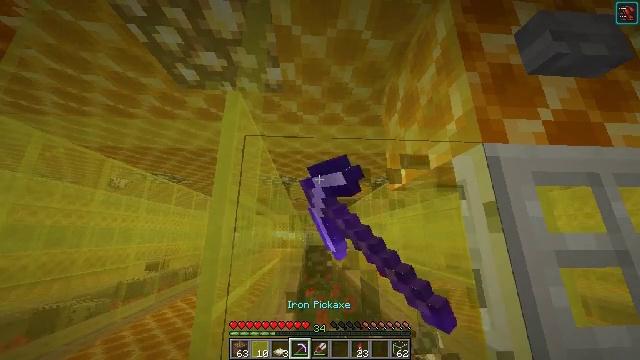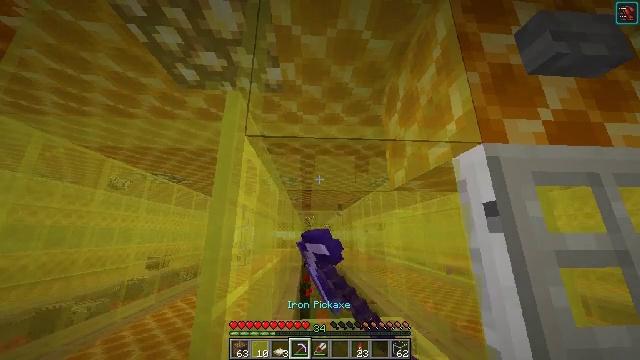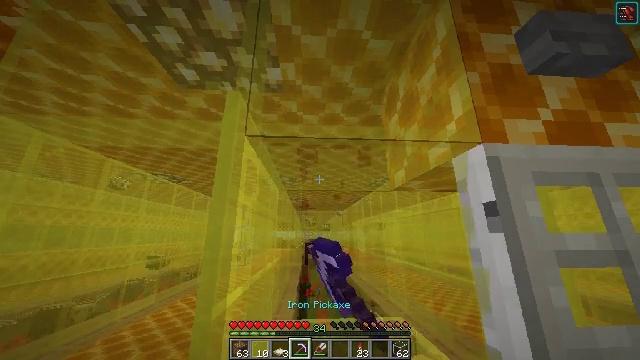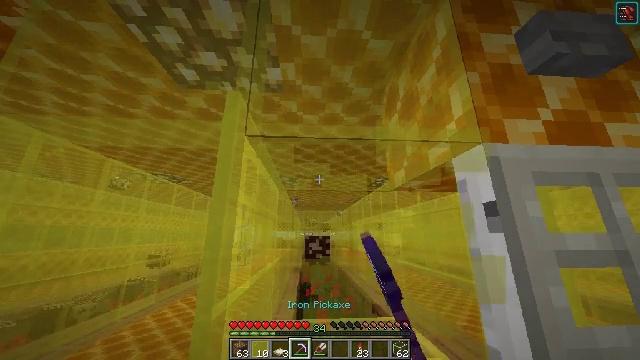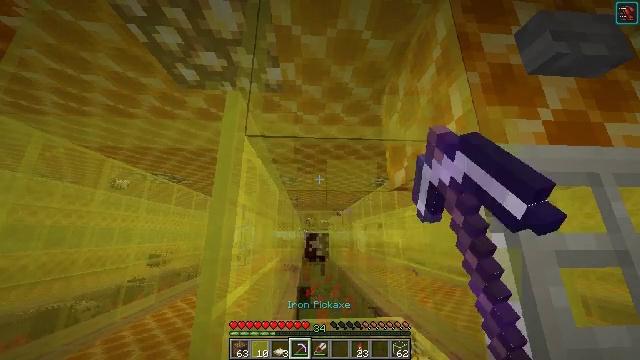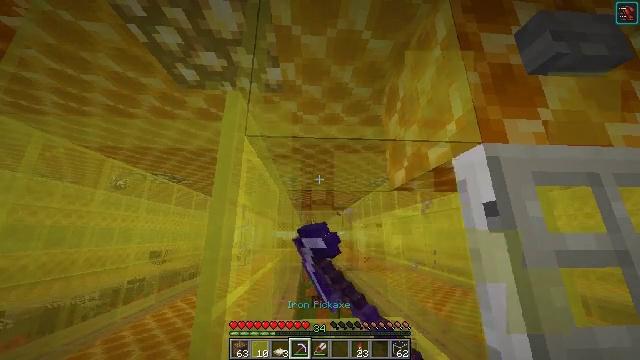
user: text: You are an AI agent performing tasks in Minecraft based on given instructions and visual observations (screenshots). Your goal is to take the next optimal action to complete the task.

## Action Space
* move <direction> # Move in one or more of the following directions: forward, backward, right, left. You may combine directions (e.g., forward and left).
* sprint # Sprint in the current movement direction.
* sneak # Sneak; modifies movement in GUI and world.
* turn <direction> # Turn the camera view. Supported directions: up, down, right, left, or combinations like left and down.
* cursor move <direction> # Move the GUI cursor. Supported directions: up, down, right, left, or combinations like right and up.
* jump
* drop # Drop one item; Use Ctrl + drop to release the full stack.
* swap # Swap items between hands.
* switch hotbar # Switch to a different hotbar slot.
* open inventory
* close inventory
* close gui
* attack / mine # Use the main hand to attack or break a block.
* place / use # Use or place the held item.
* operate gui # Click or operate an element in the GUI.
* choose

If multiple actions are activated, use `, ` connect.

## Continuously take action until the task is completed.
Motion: motion action
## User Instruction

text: Smash the yellow stained glass to add it to your inventory.
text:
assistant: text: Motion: attack / mine
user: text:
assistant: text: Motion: attack / mine
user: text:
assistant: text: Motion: attack / mine
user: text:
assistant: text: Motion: attack / mine
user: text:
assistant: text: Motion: attack / mine
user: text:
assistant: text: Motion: no_op